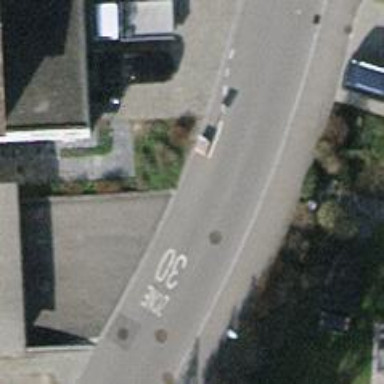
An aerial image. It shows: Residential road with asphalt surface and sidewalk on the left.